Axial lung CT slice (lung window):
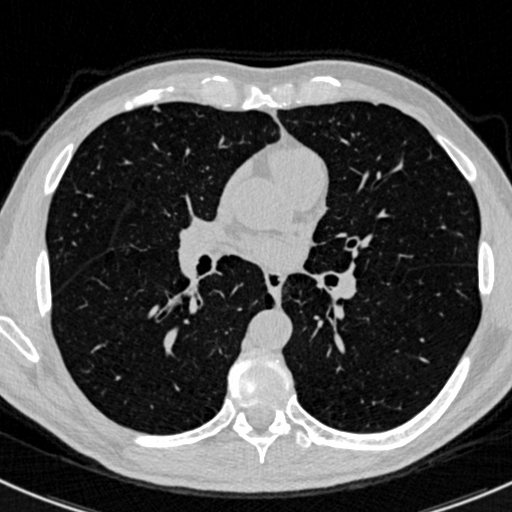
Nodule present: no